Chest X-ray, AP view. Patient: 26 years old, sex M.
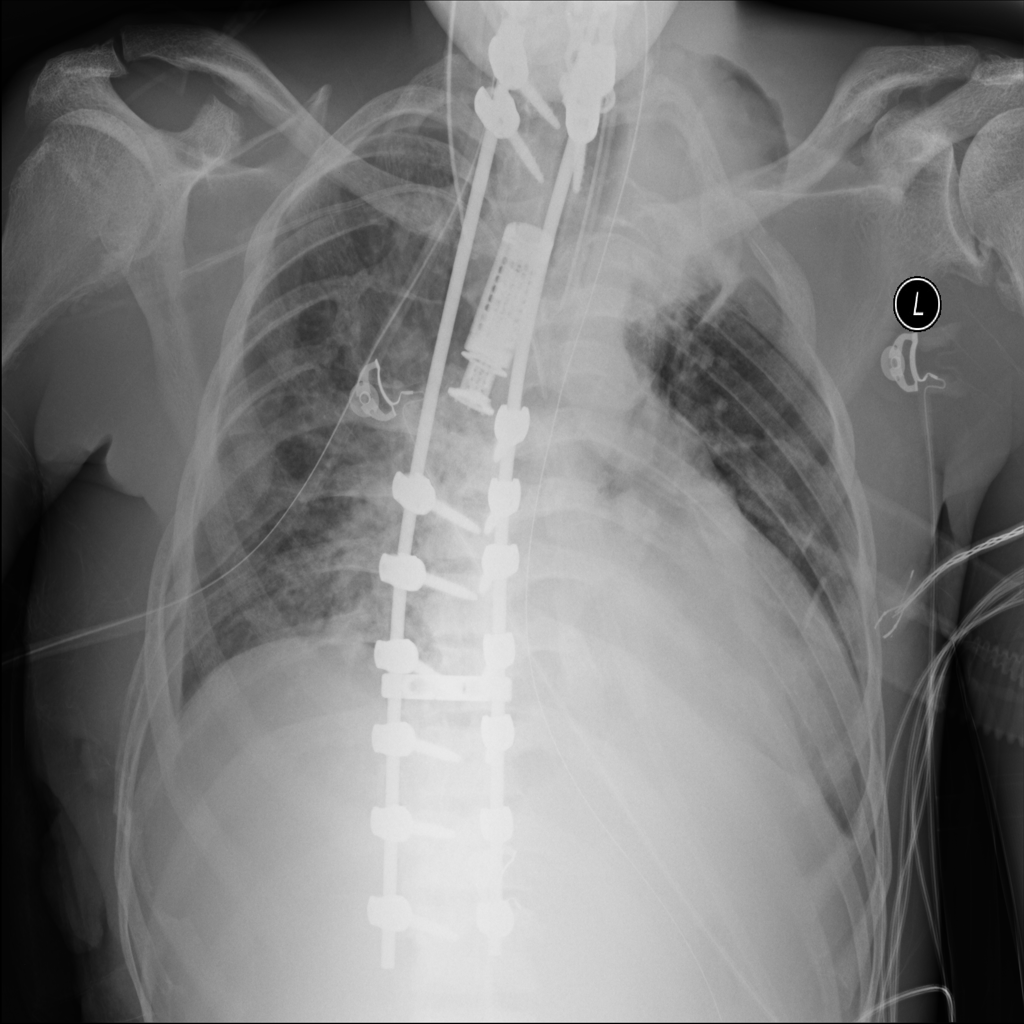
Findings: Effusion, Infiltration